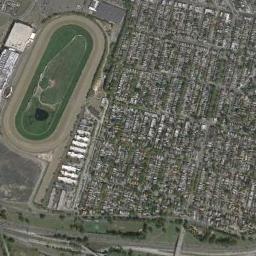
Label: ground_track_field